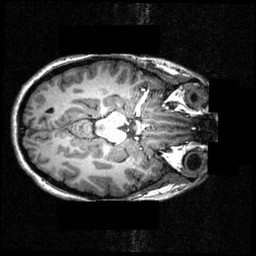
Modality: T1w
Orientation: axial
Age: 27
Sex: female
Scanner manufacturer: siemens
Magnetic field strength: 3.951 T
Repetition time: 1.5 s
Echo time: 0.00335 s